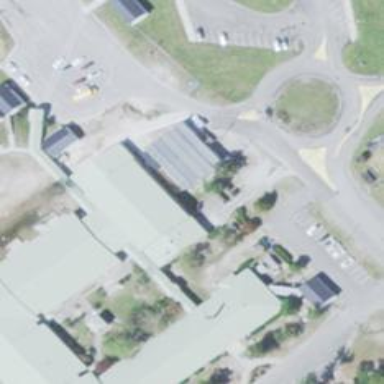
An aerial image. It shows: School.